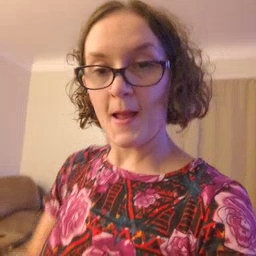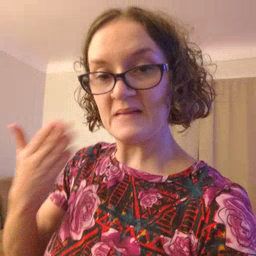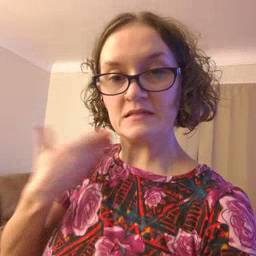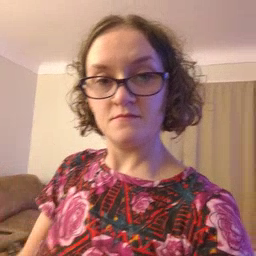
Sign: happy